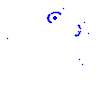
Particle: proton